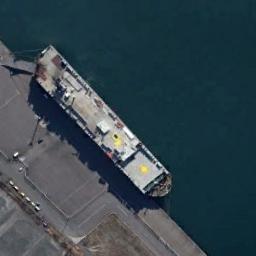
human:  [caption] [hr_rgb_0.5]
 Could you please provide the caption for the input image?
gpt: There is a ship beside the dock .

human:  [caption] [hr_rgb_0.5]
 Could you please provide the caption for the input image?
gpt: There is a ship in the blue water on the shore .

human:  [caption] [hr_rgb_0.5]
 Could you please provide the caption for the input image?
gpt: A white ro-ro ship docked at the dock with some cars on the dock .

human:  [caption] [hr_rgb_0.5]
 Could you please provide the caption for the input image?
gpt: The ship is docked at the dock and the water is dark green .

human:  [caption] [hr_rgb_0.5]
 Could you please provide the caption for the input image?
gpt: The ship is at the harbor .